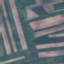
Land use / land cover class: AnnualCrop